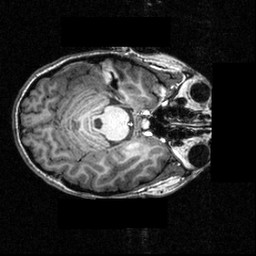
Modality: T1w
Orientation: axial
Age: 20
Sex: female
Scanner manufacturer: siemens
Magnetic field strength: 3.951 T
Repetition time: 1.5 s
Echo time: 0.00335 s